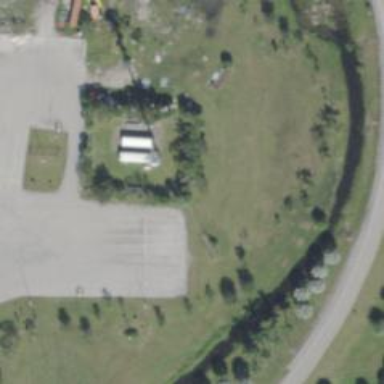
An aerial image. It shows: Parking area designated as staging area for tandem trailers.